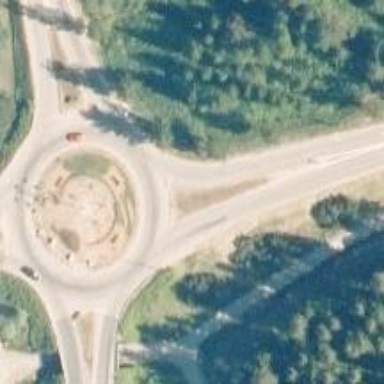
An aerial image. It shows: Primary highway with asphalt surface leading to roundabout.